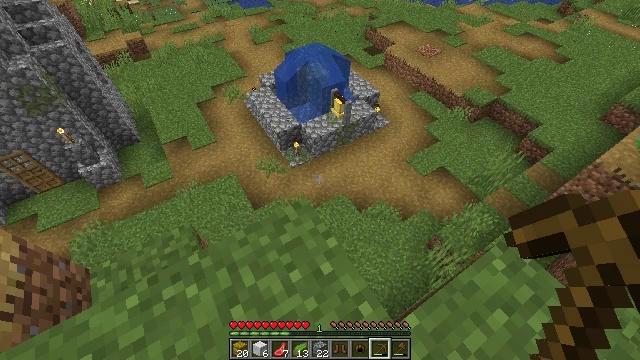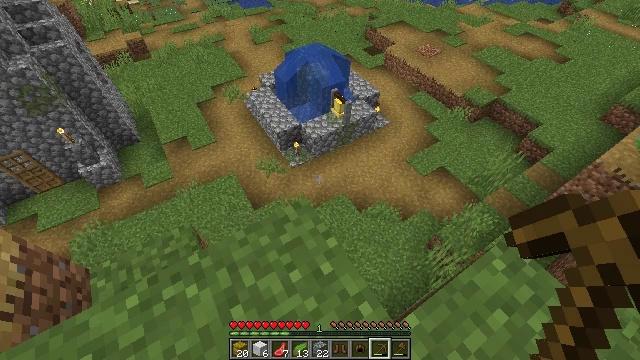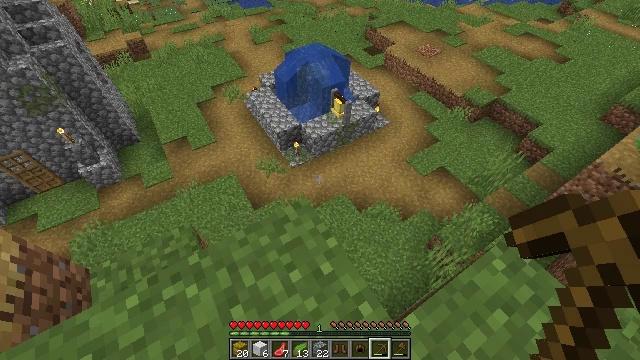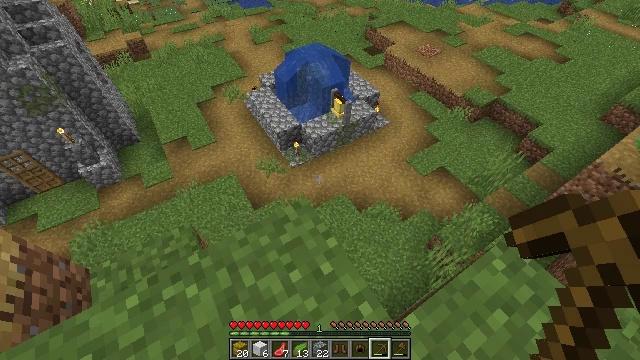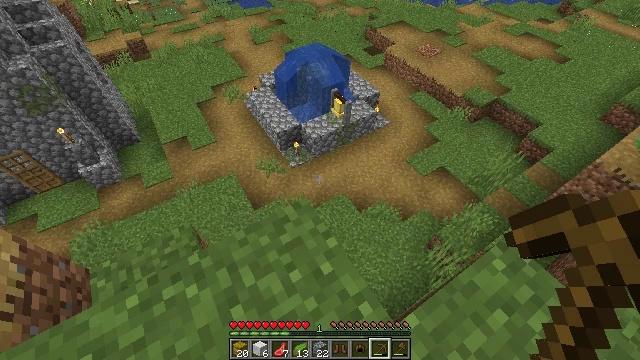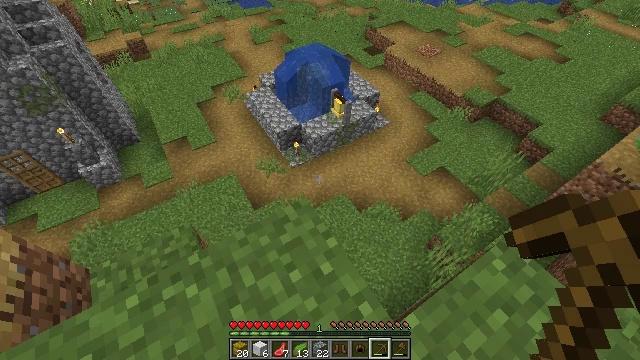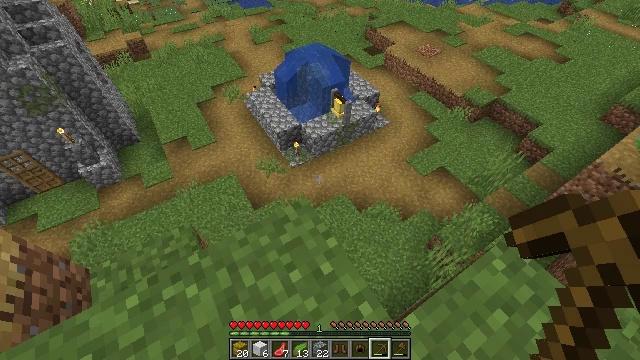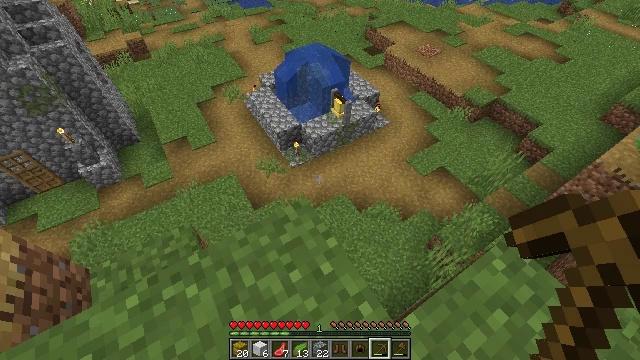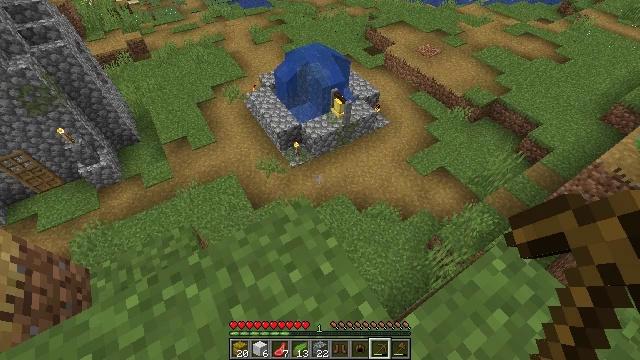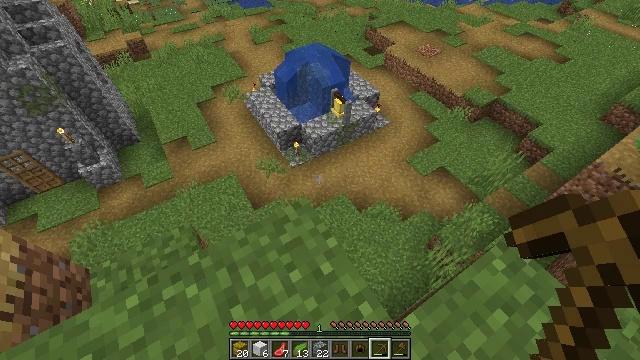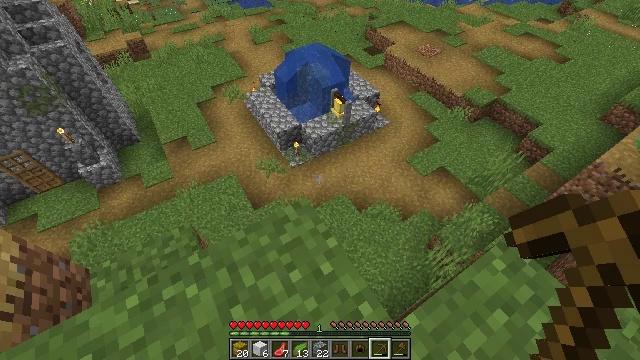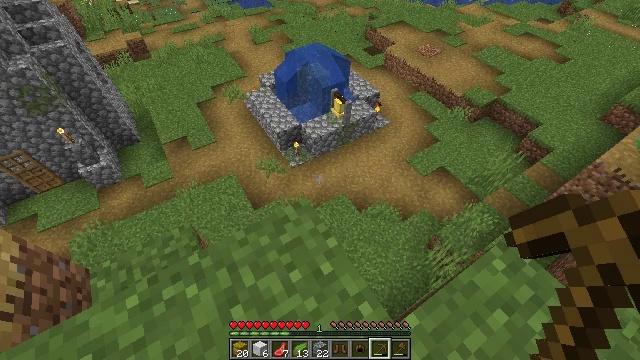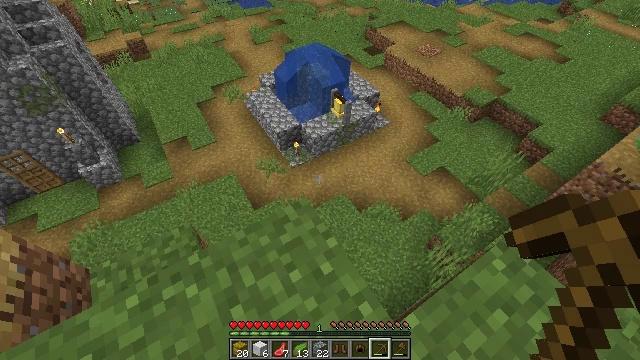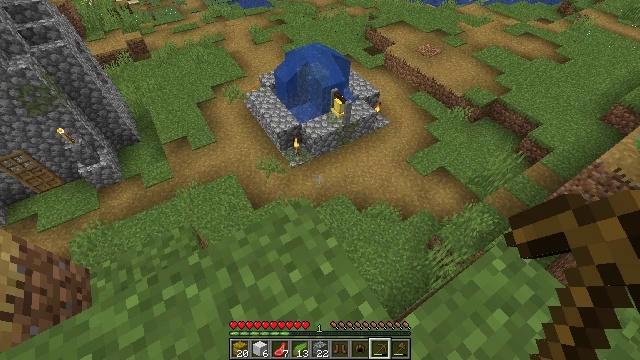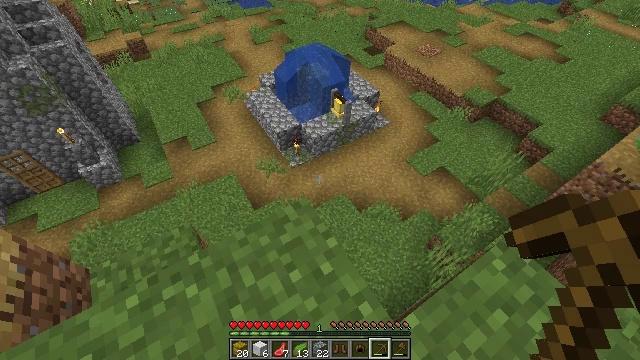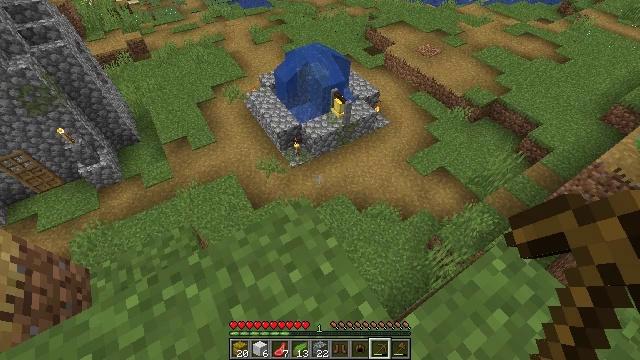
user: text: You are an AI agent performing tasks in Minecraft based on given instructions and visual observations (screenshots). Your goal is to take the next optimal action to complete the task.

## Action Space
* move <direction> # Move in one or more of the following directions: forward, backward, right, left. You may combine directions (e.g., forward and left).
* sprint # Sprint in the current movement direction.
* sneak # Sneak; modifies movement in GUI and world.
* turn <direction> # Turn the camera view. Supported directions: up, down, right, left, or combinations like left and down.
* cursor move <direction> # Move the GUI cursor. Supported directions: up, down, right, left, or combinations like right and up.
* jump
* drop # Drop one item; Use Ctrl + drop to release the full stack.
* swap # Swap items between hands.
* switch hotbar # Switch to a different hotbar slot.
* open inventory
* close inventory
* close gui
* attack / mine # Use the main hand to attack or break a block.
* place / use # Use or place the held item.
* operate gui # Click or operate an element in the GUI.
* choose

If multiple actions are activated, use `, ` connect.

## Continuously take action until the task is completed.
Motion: motion action
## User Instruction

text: Break the grass block.
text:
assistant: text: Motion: no_op
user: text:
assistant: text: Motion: no_op
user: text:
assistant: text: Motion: no_op
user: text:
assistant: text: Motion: no_op
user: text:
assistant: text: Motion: no_op
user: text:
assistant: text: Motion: no_op
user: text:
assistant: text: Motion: no_op
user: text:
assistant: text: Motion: no_op
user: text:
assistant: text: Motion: no_op
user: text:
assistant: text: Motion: no_op
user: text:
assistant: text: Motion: no_op
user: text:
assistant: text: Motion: no_op
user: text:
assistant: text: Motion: no_op
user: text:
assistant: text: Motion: no_op
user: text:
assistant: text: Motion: no_op
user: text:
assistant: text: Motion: no_op
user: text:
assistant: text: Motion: no_op
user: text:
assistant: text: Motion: no_op
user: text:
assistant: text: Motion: no_op
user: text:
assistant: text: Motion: no_op
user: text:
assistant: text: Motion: no_op
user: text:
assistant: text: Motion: no_op
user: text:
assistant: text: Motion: no_op
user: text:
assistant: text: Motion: no_op
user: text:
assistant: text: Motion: no_op
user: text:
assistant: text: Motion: turn right
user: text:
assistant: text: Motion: turn right and down
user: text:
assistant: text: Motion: turn right and down
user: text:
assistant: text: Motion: turn right and down
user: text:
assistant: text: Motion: turn right